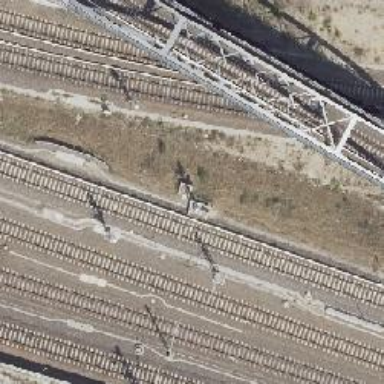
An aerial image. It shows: Railway signal.